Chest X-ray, AP view. Patient: 56 years old, sex F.
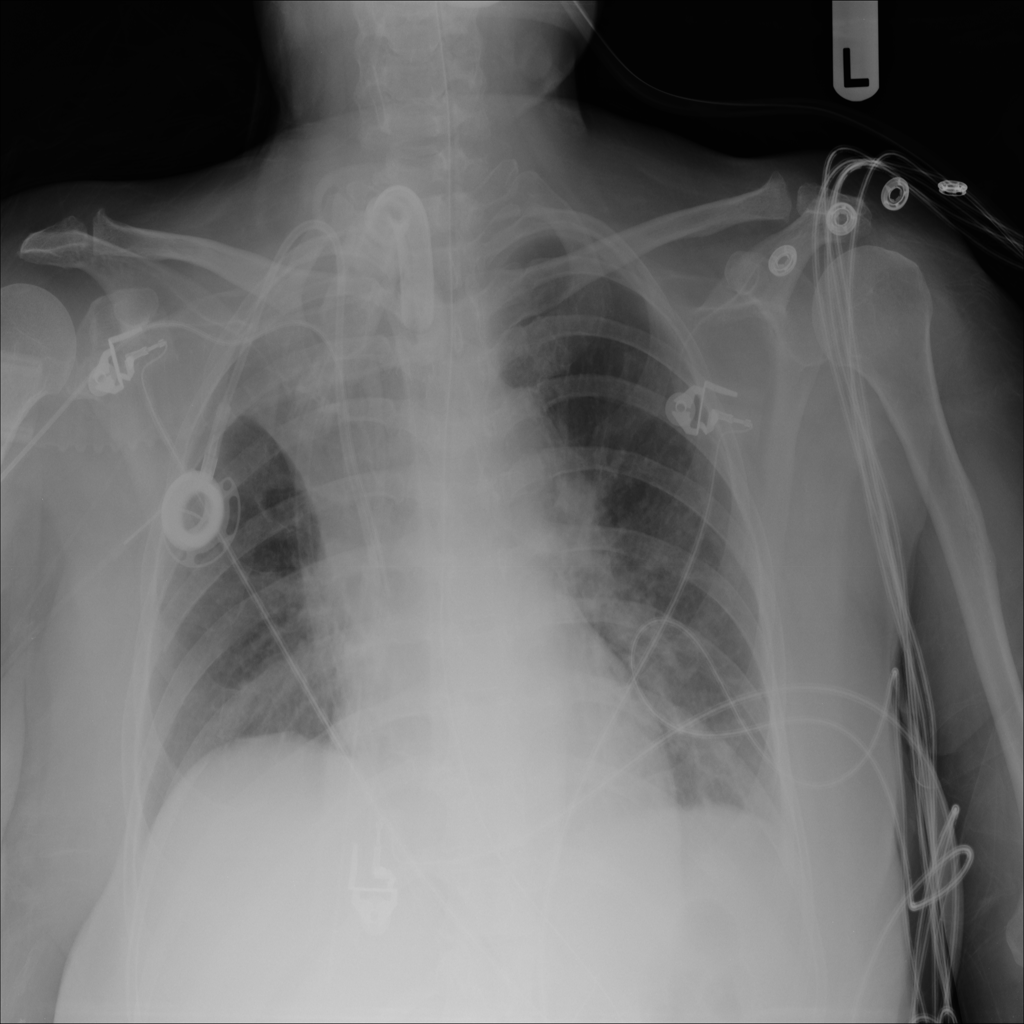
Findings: No Finding